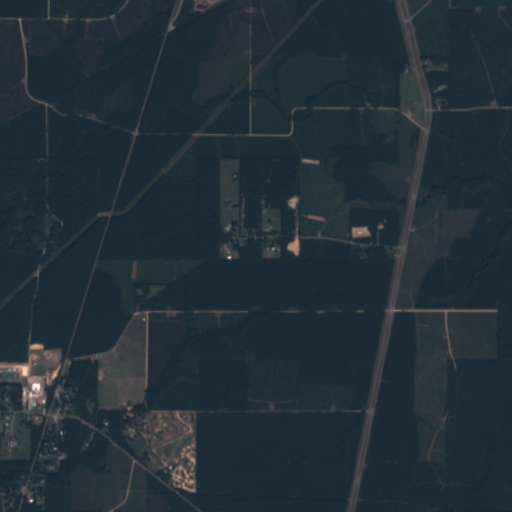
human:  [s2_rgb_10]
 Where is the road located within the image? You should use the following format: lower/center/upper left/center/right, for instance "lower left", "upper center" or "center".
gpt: There is no road in the image.